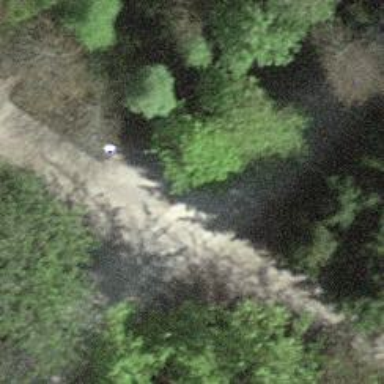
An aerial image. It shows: Unclassified road with compacted surface.